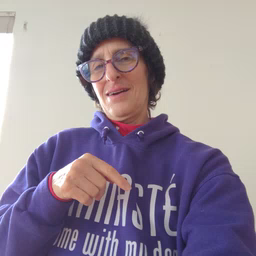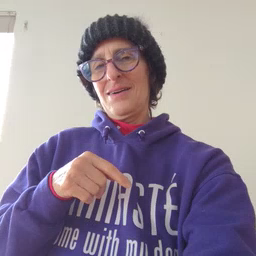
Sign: dog